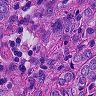
Metastatic tissue present: yes